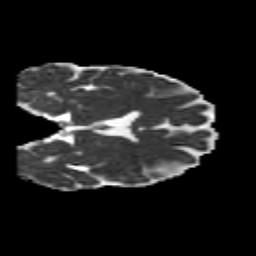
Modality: MD
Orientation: coronal
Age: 52
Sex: female
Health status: healthy
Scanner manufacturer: siemens
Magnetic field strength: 3 T
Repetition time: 10.8 s
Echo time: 0.082 s